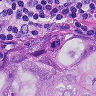
Metastatic tissue present: yes